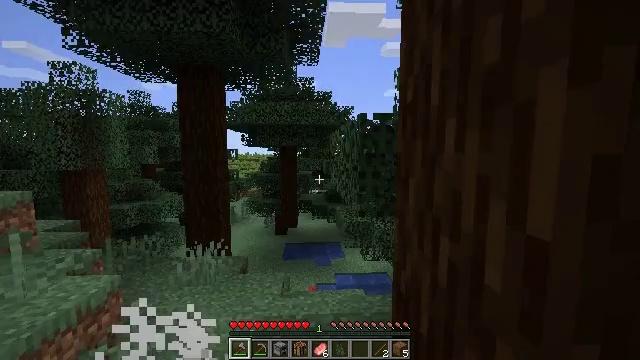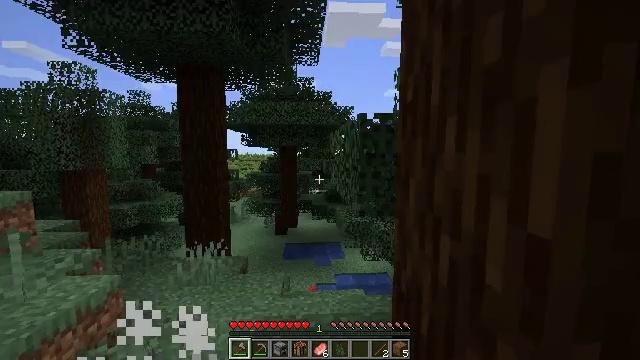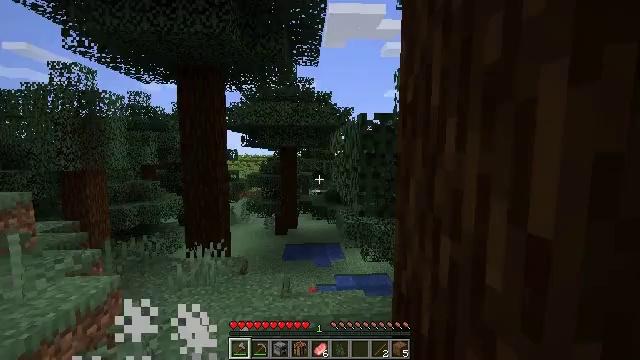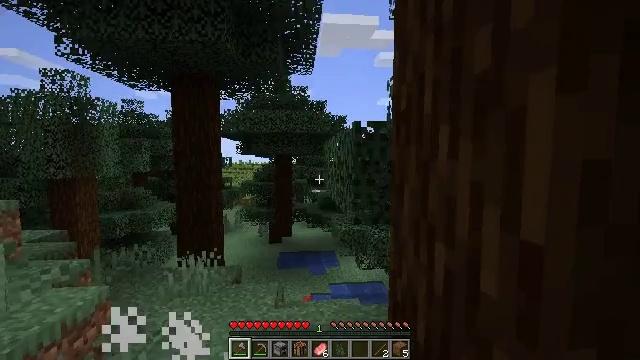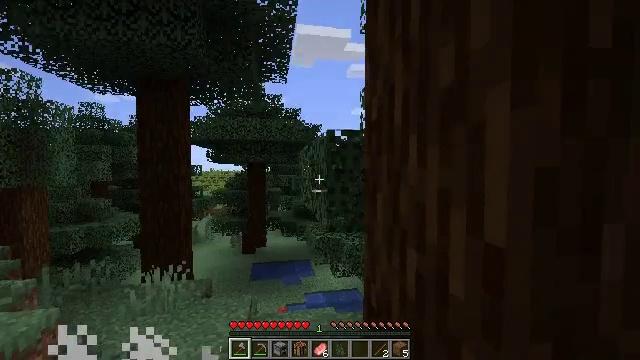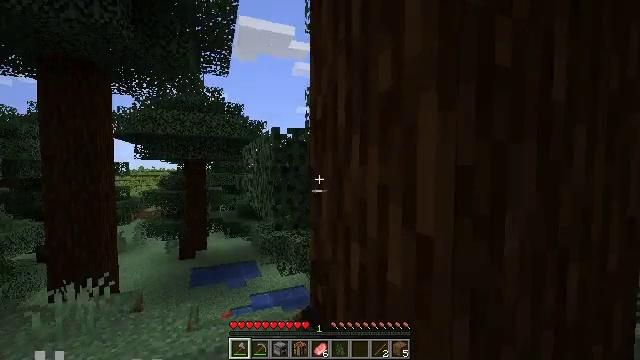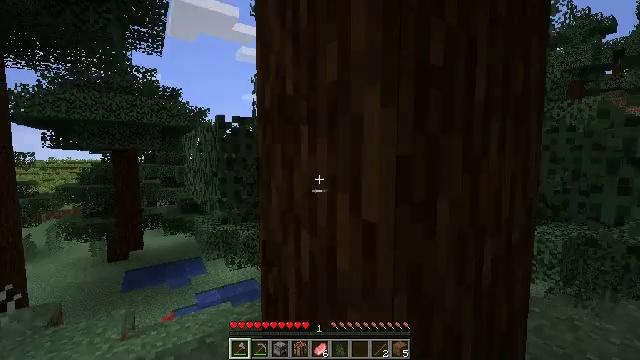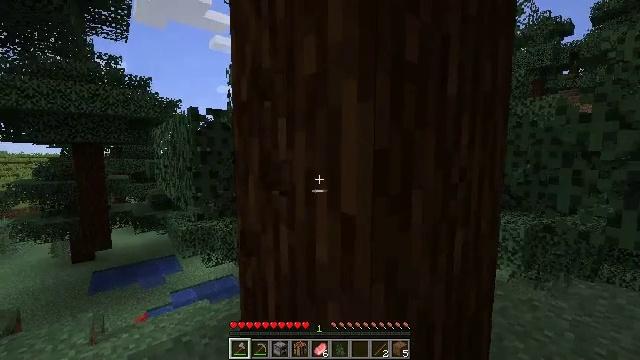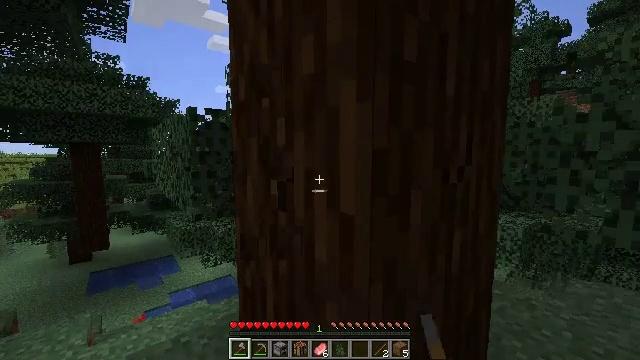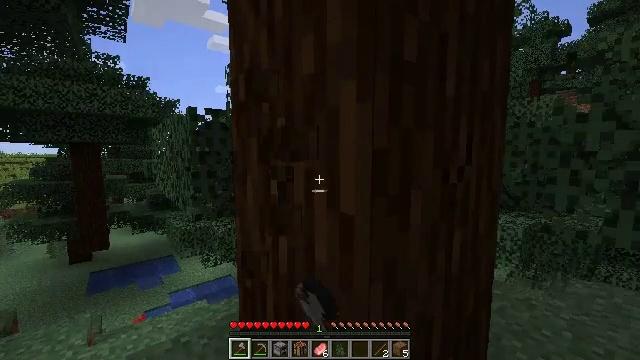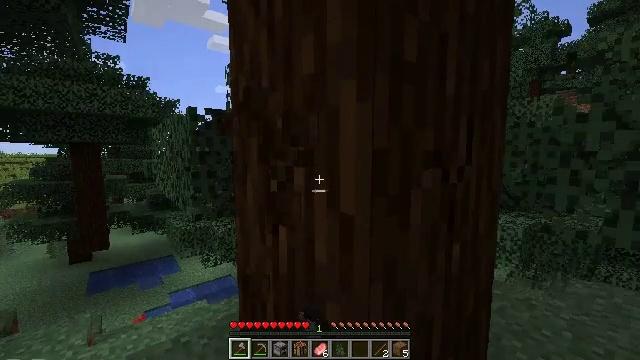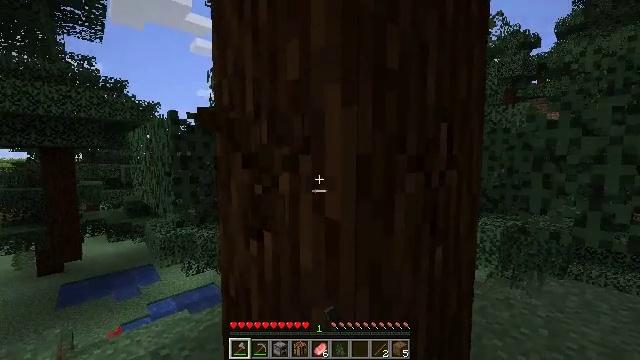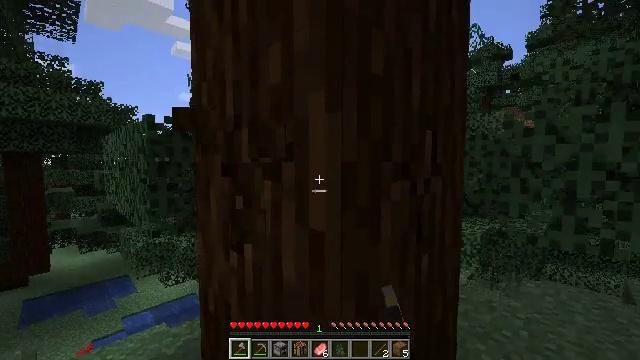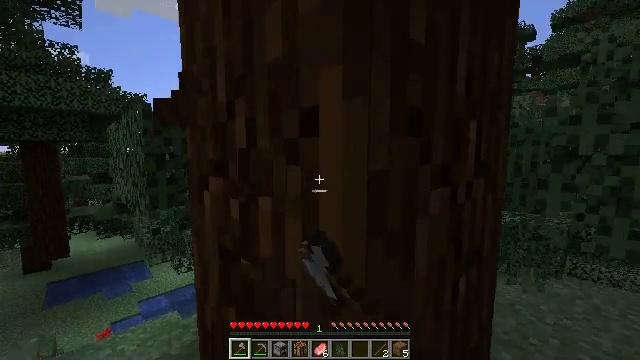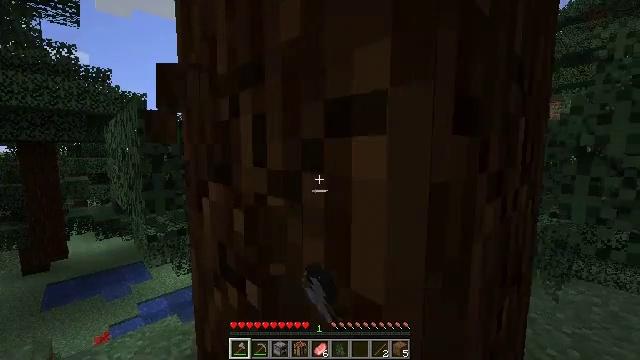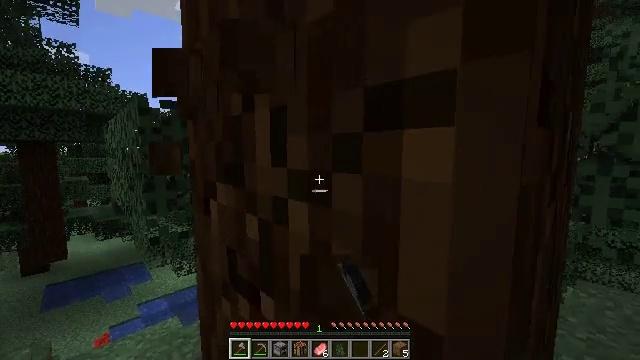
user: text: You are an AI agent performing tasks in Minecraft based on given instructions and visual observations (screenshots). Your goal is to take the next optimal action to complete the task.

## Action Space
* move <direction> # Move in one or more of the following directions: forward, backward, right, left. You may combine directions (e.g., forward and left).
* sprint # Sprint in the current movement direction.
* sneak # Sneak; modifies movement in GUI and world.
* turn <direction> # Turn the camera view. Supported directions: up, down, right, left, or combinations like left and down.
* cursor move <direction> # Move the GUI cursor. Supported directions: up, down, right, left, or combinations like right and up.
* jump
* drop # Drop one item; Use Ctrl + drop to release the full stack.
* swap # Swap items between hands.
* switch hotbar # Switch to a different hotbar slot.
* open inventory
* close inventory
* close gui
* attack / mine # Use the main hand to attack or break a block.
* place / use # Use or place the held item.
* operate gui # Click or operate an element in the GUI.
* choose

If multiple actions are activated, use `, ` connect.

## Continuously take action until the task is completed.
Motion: motion action
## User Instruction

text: Mine the spruce log from the forest.
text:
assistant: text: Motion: attack / mine
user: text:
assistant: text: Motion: attack / mine
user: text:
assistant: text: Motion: turn right and up, attack / mine
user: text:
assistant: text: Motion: turn right and up, attack / mine
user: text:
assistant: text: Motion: turn right, attack / mine
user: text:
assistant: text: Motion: turn right and down, attack / mine
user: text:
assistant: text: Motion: turn right and down, attack / mine
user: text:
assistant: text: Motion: attack / mine
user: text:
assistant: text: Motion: attack / mine
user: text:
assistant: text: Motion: attack / mine
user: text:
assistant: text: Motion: turn right and up, attack / mine
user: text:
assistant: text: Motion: move forward, turn right and up, attack / mine
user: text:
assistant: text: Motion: move forward, turn left and down, attack / mine
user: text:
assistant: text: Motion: move forward, attack / mine
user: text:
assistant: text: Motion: attack / mine
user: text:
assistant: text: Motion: attack / mine
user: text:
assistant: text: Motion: attack / mine
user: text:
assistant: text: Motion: attack / mine
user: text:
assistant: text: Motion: turn right and up, attack / mine
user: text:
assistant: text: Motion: turn right and up, attack / mine
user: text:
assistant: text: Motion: turn right and up, attack / mine
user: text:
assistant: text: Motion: turn right and up, attack / mine
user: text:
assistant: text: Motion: turn right and up, attack / mine
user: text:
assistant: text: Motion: turn right and up, attack / mine
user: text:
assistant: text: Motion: turn right and up, attack / mine
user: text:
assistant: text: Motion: turn right and up, attack / mine
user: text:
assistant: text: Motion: turn left and up, attack / mine
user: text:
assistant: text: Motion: turn left and up, attack / mine
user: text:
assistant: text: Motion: turn left, attack / mine
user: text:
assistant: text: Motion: attack / mine